【题型】填空题　【知识点】函数　【难度】medium
已知函数$f(x)=\tan(\omega x+\varphi)(\omega>0,0<\varphi<\pi)$的部分图象如图所示，其中$|AB|=\pi$，则$\varphi=$\underline{\quad\quad}；函数$y=|f(x)|+af(x)$在$\left(-\dfrac{5\pi}{6},\dfrac{\pi}{6}\right)$不单调，则$a$的取值范围为\underline{\quad\quad}.

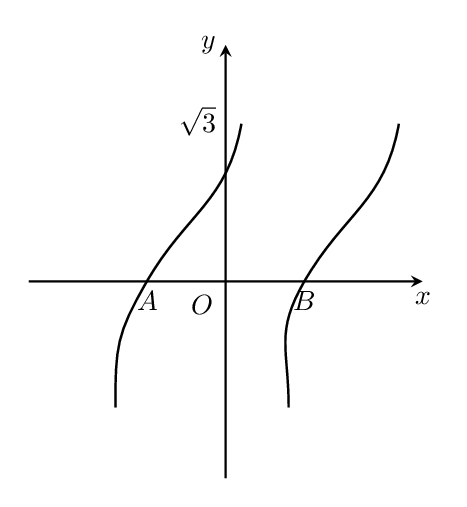
【解答】
\noindent \textbf{【答案】}$\dfrac{\pi}{3}$；$[-1,1]$

\noindent \textbf{【分析】}根据函数周期可得$\omega=1$，代入点$(0,\sqrt{3})$可得$\varphi=\dfrac{\pi}{3}$；根据$f(x)$解析式，分$x\in\left(-\dfrac{5\pi}{6},-\dfrac{\pi}{3}\right)$和$x\in\left[-\dfrac{\pi}{3},\dfrac{\pi}{6}\right)$两种情况，去绝对值化简函数解析式，结合正切函数单调性分析求解即可.

\noindent \textbf{【详解】}由$|AB|=\pi$可知函数$f(x)$的最小正周期$T=\dfrac{\pi}{|\omega|}=\pi$，解得$\omega=\pm1$，

\noindent 又$\omega>0$，故$\omega=1$.

\noindent 由图象得$f(0)=\tan\varphi=\sqrt{3}$，且$0<\varphi<\pi$，则$\varphi=\dfrac{\pi}{3}$；

\noindent 所以$f(x)=\tan\left(x+\dfrac{\pi}{3}\right)$，

\noindent 当$x\in\left(-\dfrac{5\pi}{6},-\dfrac{\pi}{3}\right)$时，$x+\dfrac{\pi}{3}\in\left(-\dfrac{\pi}{2},0\right)$，$f(x)<0$，

\noindent 则$y=|f(x)|+af(x)=(a-1)\tan\left(x+\dfrac{\pi}{3}\right)$，

\noindent 当$x\in\left[-\dfrac{\pi}{3},\dfrac{\pi}{6}\right)$时，$x+\dfrac{\pi}{3}\in\left[0,\dfrac{\pi}{2}\right)$，$f(x)\geq0$，

\noindent 则$y=|f(x)|+af(x)=(a+1)\tan\left(x+\dfrac{\pi}{3}\right)$，

\noindent 要使其不单调，只需$(a+1)(a-1)\leq0$，解得$-1\leq a\leq1$，

\noindent $a$的取值范围是$[-1,1]$.

\noindent 故答案为：$\dfrac{\pi}{3}$；$[-1,1]$.